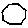
Label: hexagon